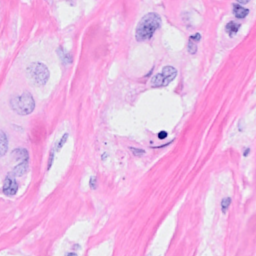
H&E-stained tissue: Breast